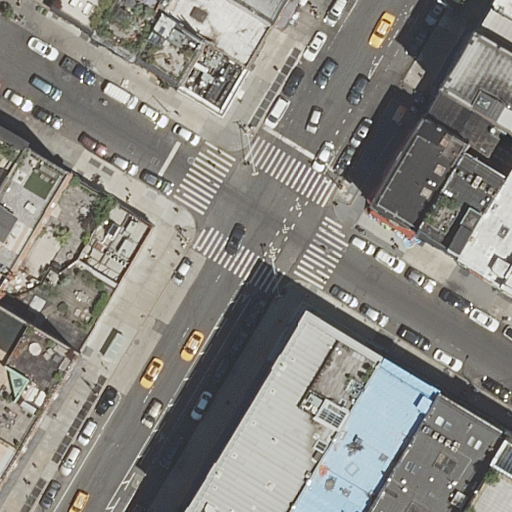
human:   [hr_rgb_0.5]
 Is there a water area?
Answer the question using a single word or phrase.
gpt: no

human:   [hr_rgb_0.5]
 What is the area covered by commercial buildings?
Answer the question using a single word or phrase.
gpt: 0m2

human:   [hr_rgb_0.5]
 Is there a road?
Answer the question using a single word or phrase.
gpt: yes

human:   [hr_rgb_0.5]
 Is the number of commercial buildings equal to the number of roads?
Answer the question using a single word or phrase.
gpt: no

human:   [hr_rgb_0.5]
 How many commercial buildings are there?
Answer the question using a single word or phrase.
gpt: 0

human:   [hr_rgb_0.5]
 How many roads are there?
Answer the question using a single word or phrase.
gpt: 2

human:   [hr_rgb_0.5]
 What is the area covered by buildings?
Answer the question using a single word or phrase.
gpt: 5587m2

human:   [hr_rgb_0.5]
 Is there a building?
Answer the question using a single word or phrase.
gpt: yes

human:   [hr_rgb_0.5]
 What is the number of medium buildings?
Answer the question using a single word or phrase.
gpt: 16

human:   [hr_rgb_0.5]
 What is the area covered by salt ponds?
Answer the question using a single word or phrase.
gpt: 0m2

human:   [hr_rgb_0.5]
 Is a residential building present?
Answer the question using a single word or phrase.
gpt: yes

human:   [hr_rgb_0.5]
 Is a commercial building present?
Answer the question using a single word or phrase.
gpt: no

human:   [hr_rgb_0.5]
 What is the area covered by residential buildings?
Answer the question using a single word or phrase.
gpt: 5587m2

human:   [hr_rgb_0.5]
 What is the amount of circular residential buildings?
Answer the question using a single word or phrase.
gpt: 0

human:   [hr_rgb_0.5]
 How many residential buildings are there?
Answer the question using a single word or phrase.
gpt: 22

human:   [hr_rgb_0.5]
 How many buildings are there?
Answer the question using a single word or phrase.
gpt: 22

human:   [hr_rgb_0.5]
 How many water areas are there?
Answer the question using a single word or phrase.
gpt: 0

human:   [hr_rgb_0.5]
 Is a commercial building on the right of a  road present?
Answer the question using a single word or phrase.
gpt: no

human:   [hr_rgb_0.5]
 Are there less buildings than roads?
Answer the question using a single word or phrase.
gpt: no

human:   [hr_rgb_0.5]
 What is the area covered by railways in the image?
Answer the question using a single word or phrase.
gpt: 0m2

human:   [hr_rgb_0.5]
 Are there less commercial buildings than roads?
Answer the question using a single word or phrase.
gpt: yes

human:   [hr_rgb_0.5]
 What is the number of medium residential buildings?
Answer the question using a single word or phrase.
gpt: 16

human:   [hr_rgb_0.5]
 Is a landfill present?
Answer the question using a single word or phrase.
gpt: no

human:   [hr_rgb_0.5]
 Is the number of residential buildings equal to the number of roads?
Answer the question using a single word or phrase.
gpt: no

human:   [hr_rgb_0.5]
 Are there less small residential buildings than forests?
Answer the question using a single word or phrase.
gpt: no

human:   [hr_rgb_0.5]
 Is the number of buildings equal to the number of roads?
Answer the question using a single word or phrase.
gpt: no

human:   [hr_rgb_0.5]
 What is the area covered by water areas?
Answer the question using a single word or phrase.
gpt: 0m2

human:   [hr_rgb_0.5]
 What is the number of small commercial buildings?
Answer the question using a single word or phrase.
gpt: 0

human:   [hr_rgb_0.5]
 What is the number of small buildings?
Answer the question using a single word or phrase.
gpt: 3

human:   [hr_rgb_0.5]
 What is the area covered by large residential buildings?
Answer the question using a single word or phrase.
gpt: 1847m2

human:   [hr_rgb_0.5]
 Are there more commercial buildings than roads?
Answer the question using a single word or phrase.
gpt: no

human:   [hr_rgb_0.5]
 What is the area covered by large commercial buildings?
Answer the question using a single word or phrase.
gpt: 0m2

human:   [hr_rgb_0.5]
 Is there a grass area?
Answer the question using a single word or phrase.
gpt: no

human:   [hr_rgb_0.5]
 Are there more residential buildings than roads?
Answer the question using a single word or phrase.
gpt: yes

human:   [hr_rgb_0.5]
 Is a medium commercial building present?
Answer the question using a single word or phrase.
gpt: no

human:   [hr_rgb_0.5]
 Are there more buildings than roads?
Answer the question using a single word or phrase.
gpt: yes

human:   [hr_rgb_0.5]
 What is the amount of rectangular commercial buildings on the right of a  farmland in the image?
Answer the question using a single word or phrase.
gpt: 0

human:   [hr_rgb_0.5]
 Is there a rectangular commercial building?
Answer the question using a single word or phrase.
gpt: no

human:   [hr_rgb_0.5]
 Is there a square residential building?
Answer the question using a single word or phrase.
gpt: no

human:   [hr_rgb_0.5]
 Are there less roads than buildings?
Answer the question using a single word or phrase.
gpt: yes

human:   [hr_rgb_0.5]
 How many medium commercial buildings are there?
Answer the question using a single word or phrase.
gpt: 0

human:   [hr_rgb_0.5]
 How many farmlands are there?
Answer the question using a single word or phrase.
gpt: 0

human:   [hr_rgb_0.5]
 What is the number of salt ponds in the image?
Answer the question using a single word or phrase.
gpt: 0

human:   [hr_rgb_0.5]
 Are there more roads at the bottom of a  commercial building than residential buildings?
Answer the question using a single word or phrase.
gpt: no

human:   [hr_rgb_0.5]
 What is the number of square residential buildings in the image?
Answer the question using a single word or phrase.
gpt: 0

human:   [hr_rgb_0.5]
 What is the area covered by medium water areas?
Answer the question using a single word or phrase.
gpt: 0m2

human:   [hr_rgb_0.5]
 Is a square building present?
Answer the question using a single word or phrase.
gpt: no

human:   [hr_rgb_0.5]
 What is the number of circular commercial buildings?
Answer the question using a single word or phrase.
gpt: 0

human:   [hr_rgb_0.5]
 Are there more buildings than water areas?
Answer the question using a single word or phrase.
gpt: yes

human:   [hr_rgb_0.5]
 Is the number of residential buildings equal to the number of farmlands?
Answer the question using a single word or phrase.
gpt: no

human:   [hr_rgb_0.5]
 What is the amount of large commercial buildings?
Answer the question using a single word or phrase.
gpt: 0

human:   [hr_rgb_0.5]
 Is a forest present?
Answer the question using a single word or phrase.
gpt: no

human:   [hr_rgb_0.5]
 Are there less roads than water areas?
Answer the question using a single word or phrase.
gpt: no

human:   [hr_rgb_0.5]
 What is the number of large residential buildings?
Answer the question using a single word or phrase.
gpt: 3

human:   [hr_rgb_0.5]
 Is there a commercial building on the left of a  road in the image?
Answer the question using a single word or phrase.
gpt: no

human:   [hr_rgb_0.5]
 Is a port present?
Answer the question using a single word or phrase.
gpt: no

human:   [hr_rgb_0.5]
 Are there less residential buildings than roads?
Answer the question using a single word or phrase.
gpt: no

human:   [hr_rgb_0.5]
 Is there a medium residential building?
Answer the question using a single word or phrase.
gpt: yes

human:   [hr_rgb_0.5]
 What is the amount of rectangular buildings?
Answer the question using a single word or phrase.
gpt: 19

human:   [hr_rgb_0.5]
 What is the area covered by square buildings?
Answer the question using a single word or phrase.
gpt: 0m2

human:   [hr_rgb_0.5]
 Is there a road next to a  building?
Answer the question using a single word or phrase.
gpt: yes

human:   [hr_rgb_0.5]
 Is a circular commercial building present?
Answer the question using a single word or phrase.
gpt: no

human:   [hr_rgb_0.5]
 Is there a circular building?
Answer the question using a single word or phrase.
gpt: no

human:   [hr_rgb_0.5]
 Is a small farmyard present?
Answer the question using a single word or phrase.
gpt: no